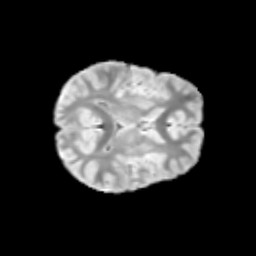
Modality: T2w
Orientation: axial
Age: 9
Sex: male
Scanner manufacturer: siemens
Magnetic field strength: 3 T
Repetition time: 3.8 s
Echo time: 0.07 s